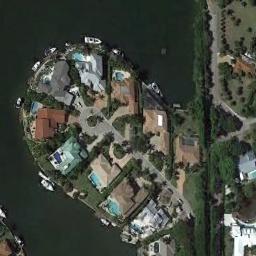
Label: dense_residential